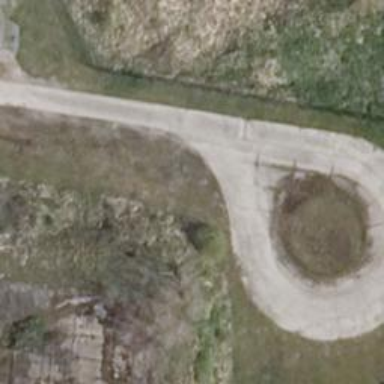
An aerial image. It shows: Concrete service road.